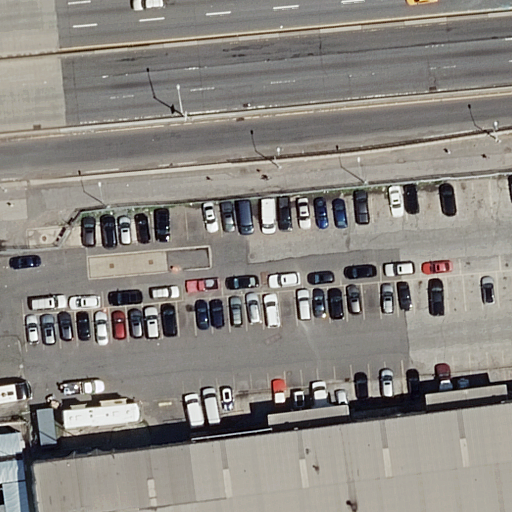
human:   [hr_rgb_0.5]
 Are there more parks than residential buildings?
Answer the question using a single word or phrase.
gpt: yes

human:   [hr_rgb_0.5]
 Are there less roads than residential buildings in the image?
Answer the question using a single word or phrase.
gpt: no

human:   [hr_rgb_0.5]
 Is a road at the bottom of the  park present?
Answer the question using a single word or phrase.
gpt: no

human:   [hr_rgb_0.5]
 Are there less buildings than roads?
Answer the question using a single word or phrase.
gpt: yes

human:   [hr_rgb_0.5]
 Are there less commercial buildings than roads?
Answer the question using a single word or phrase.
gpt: yes

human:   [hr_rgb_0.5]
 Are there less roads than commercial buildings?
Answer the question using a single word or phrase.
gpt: no

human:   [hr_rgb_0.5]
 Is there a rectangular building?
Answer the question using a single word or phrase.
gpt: no

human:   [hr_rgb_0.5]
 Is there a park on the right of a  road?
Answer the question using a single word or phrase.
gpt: yes

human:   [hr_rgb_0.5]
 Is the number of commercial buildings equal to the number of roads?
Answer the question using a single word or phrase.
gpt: no

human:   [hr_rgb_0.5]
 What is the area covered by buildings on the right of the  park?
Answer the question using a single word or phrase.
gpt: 0m2

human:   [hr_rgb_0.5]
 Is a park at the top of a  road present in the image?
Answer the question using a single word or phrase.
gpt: no

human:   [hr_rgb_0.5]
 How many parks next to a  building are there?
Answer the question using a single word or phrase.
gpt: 0

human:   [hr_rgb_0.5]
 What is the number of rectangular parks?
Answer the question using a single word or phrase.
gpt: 1

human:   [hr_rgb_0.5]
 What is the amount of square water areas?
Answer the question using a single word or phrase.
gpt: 0

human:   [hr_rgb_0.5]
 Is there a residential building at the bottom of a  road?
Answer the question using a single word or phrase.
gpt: no

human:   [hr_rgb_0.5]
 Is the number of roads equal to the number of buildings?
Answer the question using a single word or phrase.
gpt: no

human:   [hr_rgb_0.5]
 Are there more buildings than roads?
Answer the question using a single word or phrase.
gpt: no

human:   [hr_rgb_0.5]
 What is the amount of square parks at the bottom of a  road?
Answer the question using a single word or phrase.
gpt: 0

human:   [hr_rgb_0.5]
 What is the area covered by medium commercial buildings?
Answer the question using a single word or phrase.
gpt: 0m2

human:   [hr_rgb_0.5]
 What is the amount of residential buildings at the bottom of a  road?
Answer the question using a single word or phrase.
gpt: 0

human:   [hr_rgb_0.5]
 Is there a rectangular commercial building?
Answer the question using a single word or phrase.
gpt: no

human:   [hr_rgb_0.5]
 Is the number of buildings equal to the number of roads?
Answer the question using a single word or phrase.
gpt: no

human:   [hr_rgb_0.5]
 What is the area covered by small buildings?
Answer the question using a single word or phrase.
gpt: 0m2

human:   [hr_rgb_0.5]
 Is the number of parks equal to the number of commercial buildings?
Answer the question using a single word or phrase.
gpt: no

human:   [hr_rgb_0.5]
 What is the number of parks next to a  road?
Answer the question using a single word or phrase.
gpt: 1

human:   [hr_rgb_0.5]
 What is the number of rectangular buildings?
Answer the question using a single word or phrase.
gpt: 0

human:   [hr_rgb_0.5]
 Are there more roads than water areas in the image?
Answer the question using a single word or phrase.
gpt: yes

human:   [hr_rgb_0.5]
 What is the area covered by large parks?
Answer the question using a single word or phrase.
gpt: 4313m2

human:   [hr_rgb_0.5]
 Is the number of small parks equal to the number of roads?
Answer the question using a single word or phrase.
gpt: no

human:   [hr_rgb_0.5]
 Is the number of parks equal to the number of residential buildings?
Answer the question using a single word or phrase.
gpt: no

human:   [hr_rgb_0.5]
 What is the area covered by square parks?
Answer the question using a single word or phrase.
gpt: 0m2

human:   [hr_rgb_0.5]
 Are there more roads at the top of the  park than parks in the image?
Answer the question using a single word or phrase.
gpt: yes

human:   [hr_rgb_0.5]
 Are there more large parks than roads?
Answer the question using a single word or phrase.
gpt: no

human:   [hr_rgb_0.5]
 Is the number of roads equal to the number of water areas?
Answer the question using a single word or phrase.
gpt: no

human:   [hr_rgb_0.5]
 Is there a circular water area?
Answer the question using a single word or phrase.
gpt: no

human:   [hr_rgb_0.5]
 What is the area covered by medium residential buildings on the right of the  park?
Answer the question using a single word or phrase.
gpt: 0m2